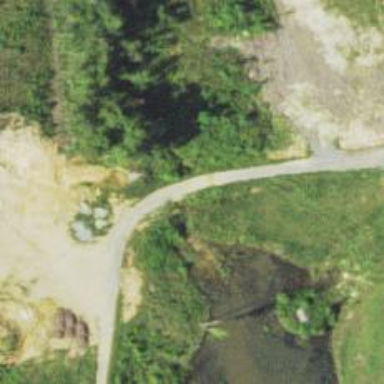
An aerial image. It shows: Culvert tunnel.